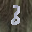
Label: 3